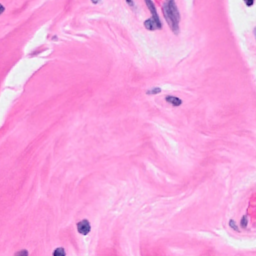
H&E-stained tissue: Breast